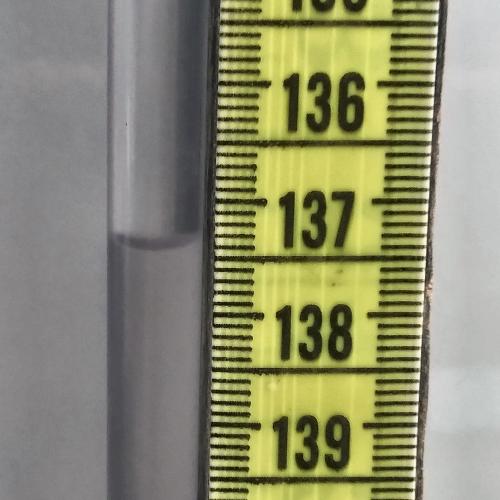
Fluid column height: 137.4 cm